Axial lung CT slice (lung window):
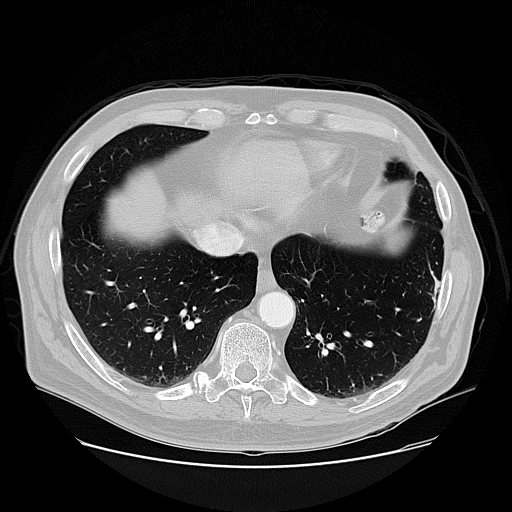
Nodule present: no